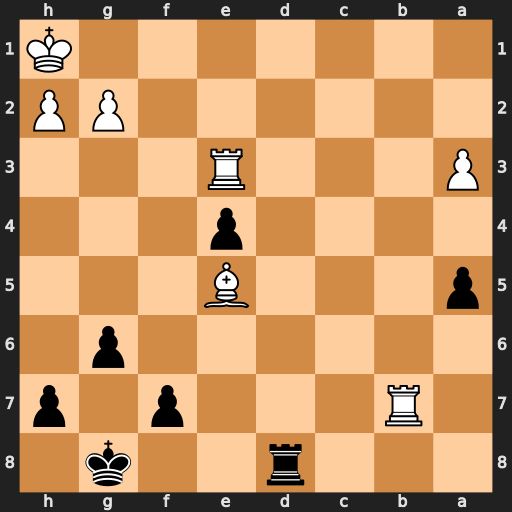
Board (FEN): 3r2k1/1R3p1p/6p1/p3B3/4p3/P3R3/6PP/7K
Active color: b
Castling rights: -
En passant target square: -
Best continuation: Rd1+ Re1 Rxe1#